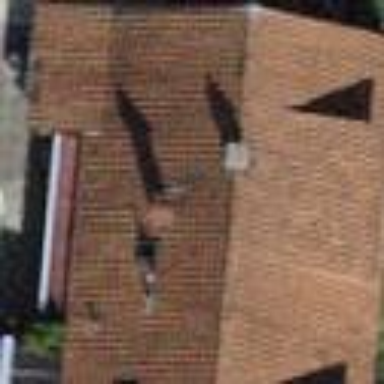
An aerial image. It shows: Building with tiled roof.